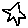
Label: star